Aerial crown-view tile of a tropical tree (Barro Colorado Island, Panama), acquired 20250217:
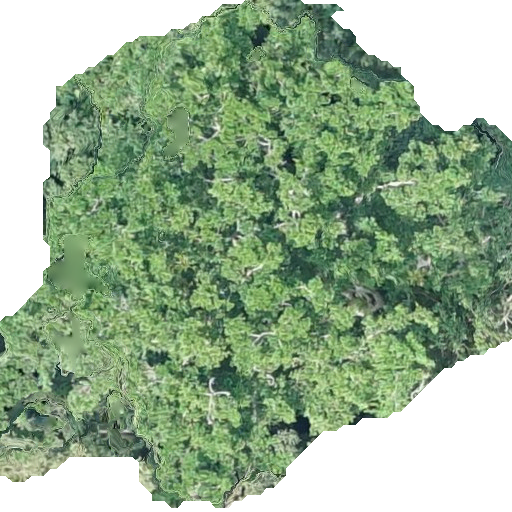
Species: Brosimum alicastrum
GBIF accepted scientific name: Brosimum alicastrum
Crown area: 293.469 m²